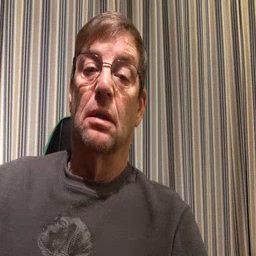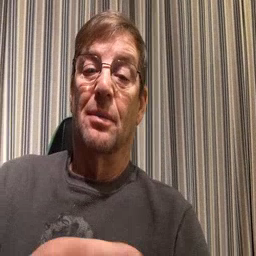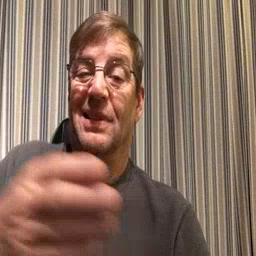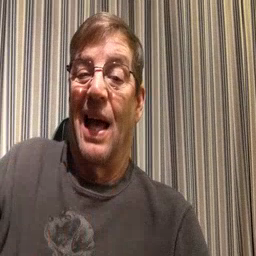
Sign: beside